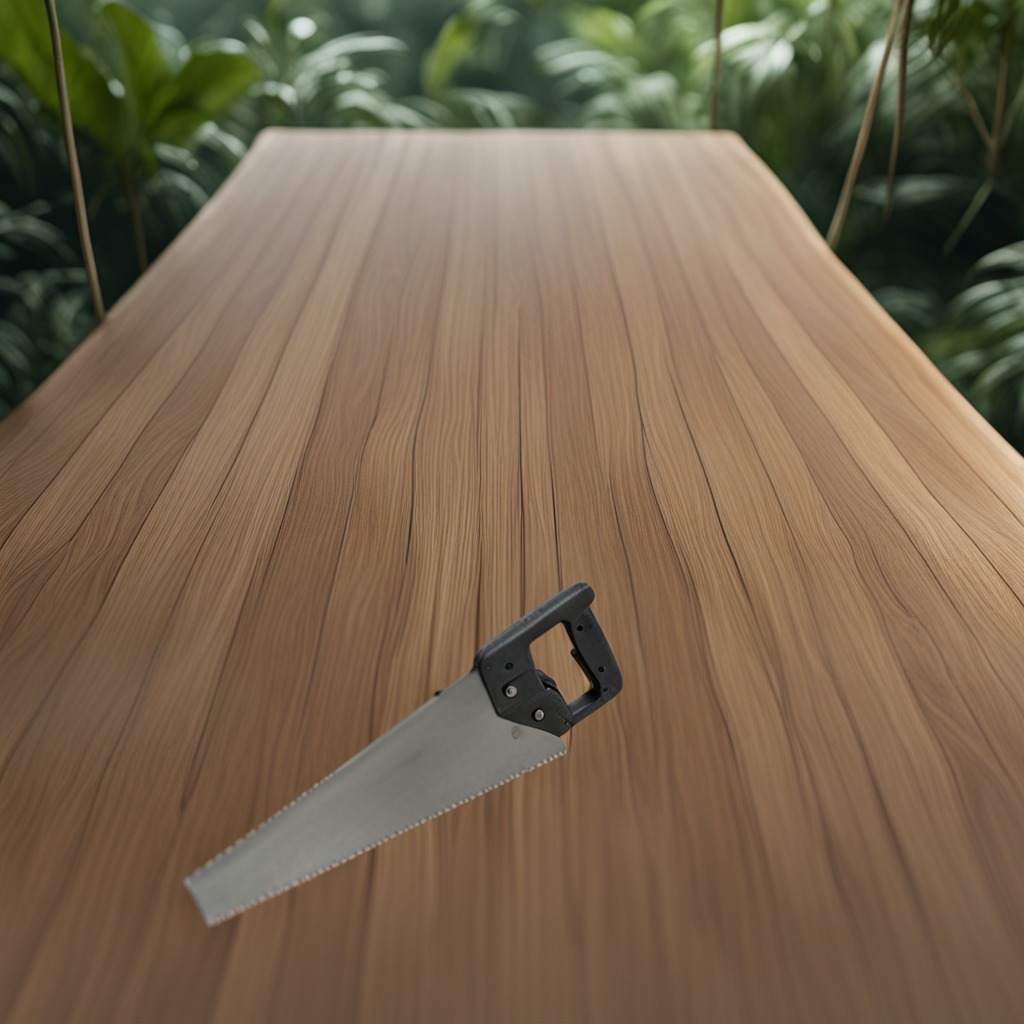
A metal saw is lying on a wooden table inside a jungle field workshop tent.